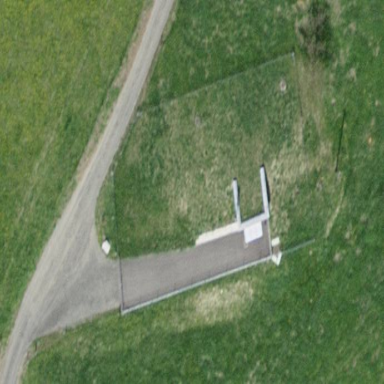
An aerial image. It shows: Fence is in the image.